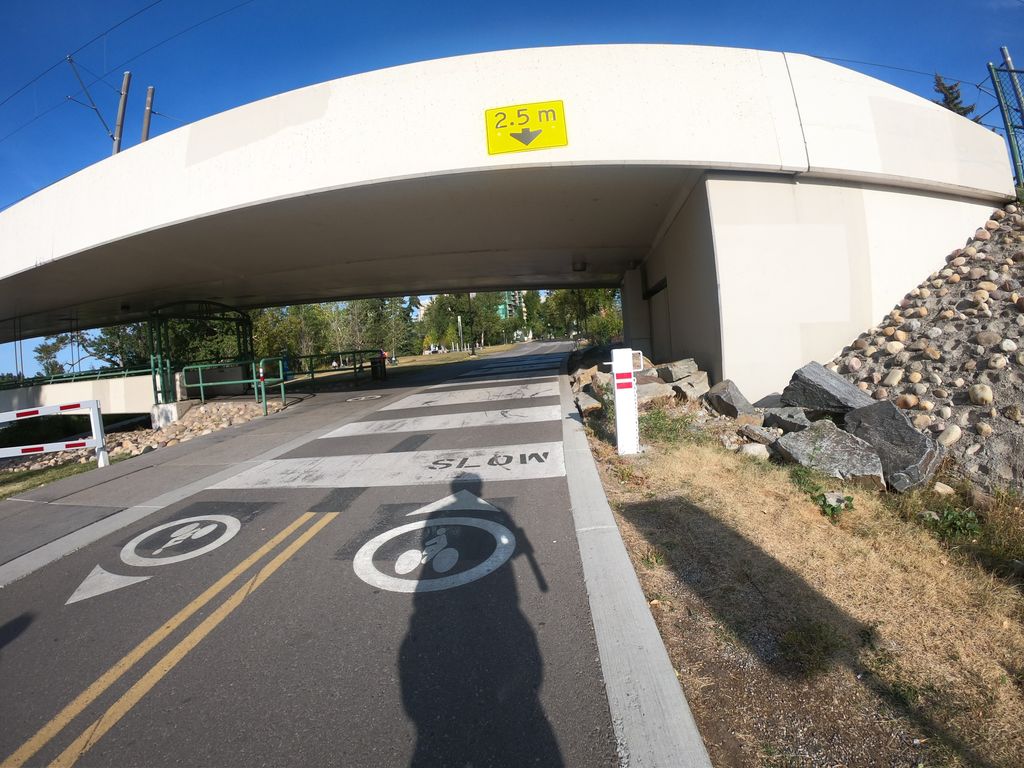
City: calgary